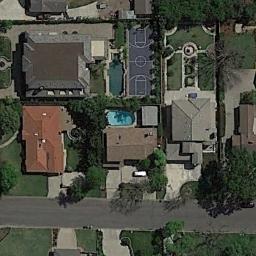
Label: basketball_court